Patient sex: M
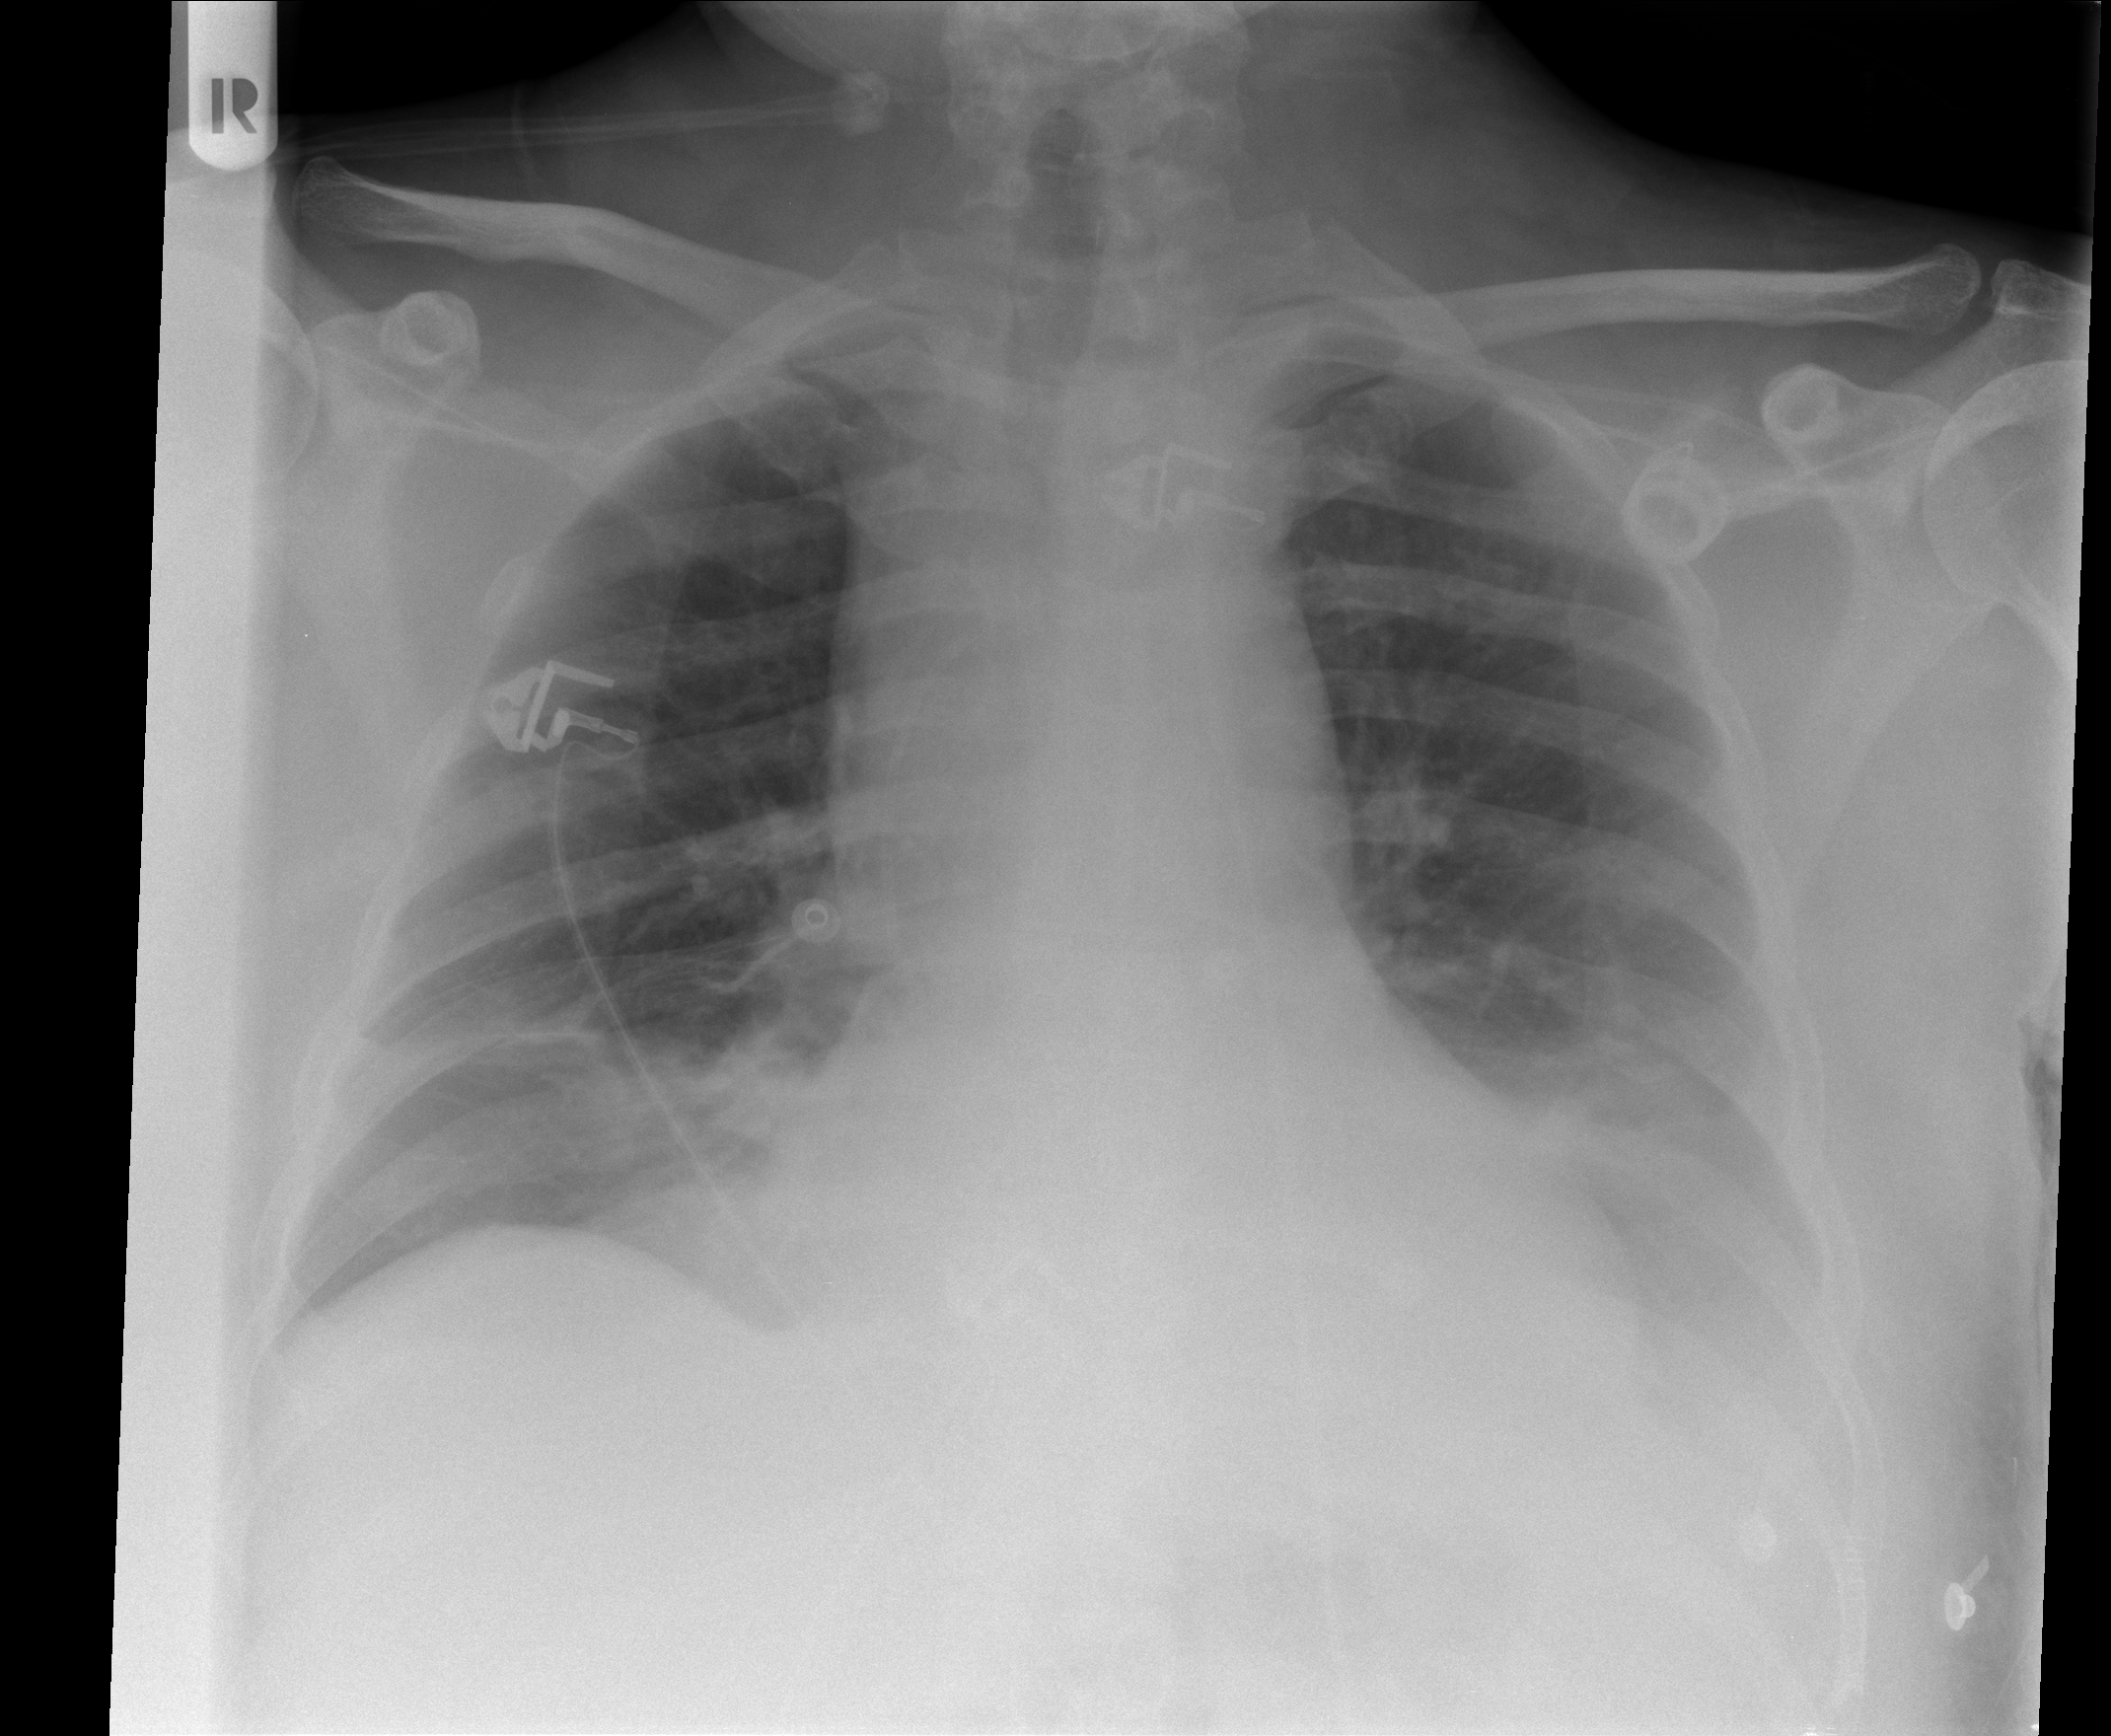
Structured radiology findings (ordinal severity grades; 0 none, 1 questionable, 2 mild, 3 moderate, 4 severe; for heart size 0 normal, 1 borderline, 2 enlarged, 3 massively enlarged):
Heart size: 0
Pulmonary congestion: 0
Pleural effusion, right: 1
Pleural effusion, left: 2
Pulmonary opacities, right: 0
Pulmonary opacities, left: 0
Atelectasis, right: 2
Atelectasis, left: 2